Question: I had created a dropdown using '<select>' tag and now i want to show the options in '<select>' without clicking the dropdown(i mean when we open that html, we should be able to see all options instead of clicking on the select ). Is this possible using jQuery or is there any other way to do it.
Below is my code in jsfiddle
<URL>
I want the options to be shown like below by default

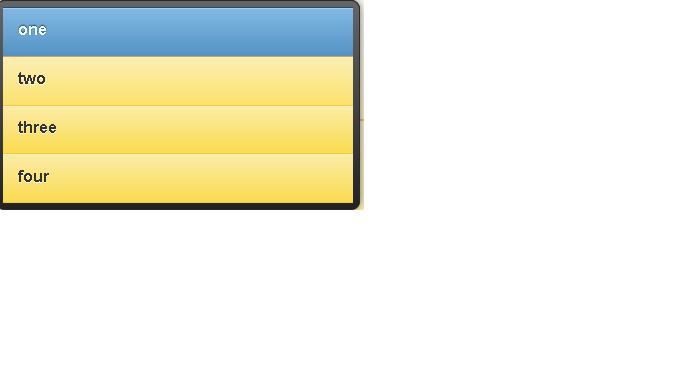
Answer: normally you would just set the 'size' property on the 'select' but it doesn't like like jquery mobile supports that. no mention in the <URL> at least.
ex:
'''
<select size="4">
<option value="1">one</option>
<option value="2">two</option>
<option value="3">three</option>
<option value="4">four</option>
</select>
'''